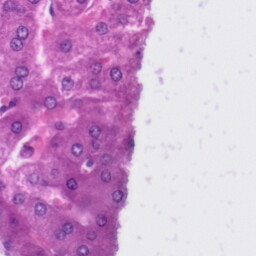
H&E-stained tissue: Liver